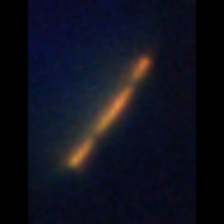
Taxon: Psuedo-nitzschia
Group: Diatoms